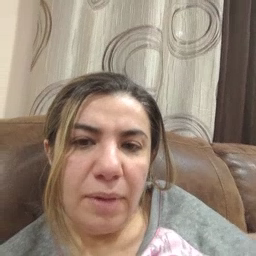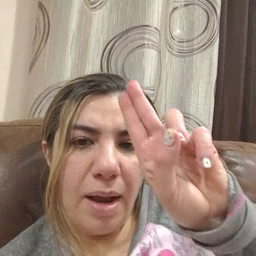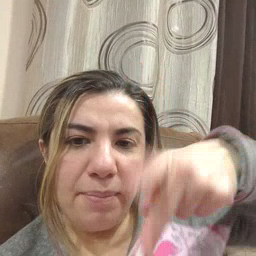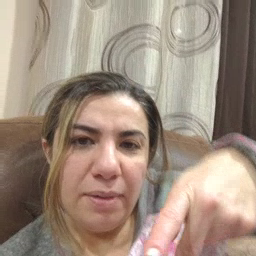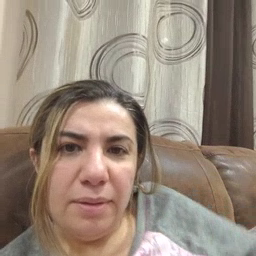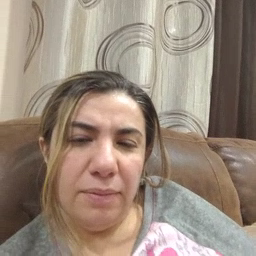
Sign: up